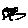
Label: tree